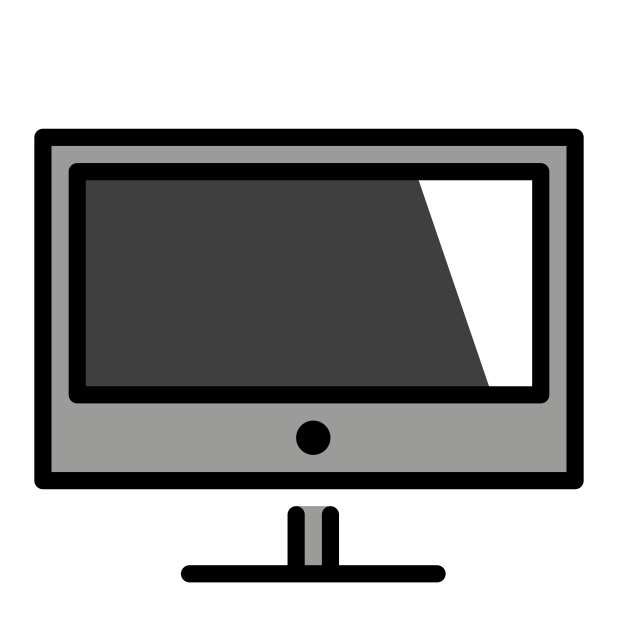
television